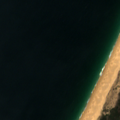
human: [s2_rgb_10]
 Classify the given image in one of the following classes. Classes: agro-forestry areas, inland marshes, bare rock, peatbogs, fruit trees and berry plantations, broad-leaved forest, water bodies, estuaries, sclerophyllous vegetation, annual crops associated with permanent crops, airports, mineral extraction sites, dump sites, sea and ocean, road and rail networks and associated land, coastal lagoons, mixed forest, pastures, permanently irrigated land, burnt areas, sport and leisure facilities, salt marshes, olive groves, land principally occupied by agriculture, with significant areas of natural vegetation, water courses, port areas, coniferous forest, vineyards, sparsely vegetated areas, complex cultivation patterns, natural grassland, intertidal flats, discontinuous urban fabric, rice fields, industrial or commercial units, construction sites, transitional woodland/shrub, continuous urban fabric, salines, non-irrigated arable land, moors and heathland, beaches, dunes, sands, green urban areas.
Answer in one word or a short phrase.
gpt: broad-leaved forest, coniferous forest, beaches, dunes, sands, sea and ocean